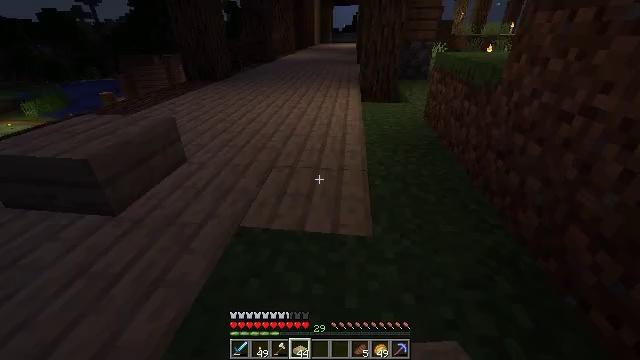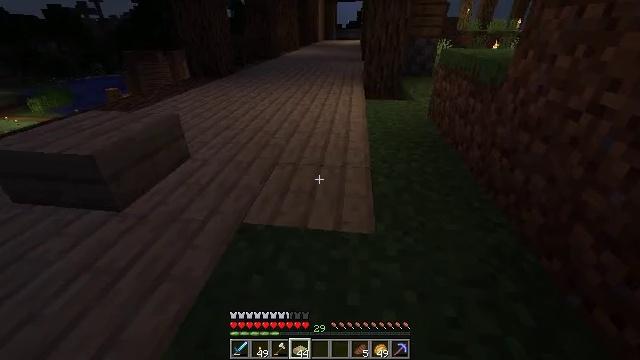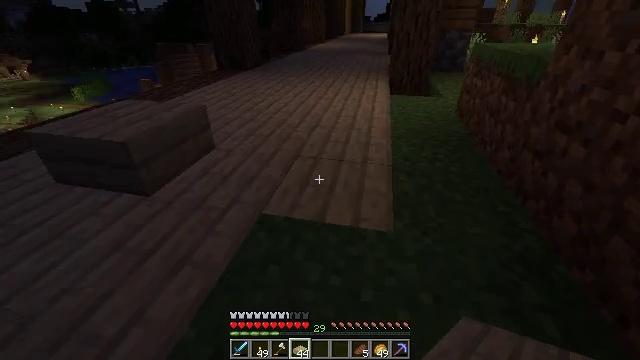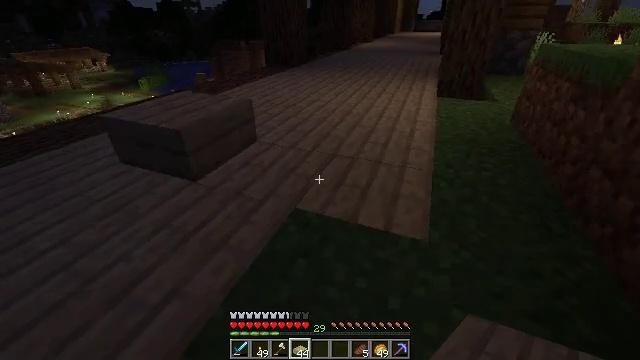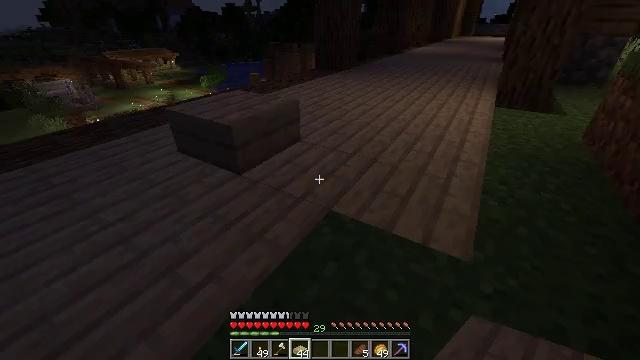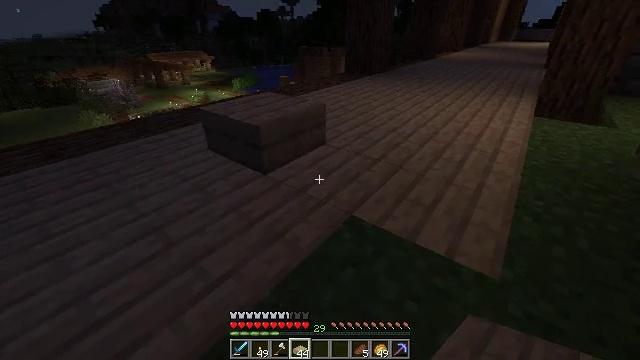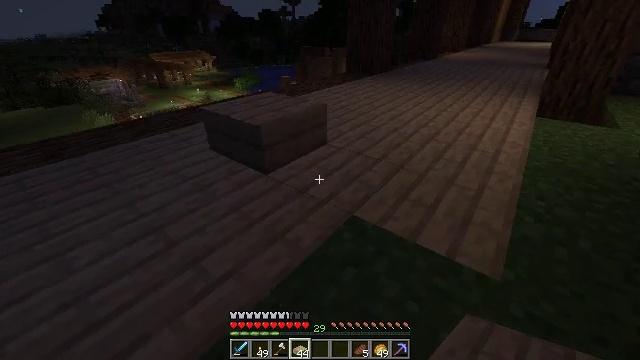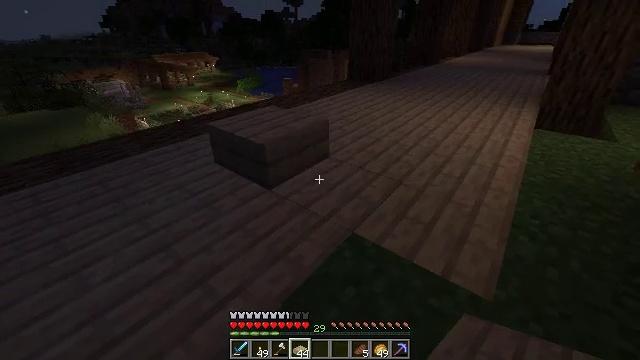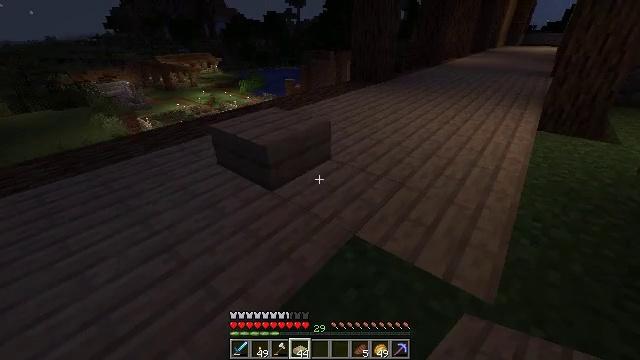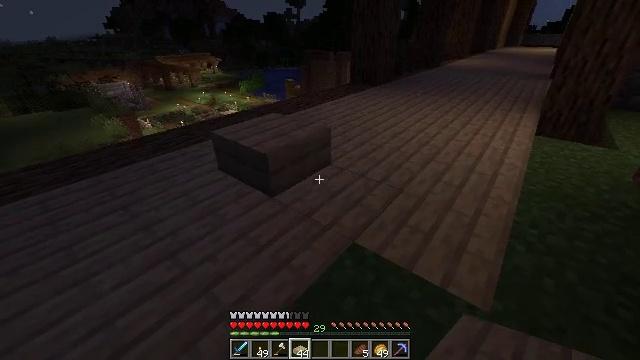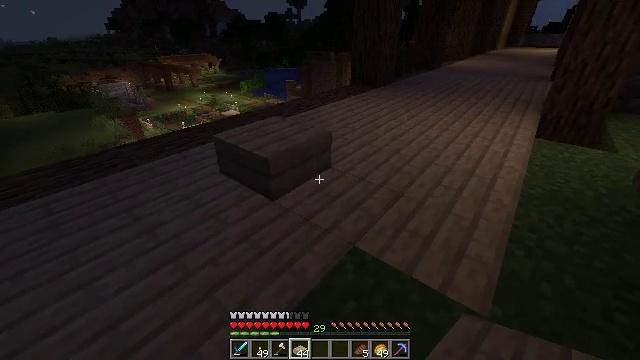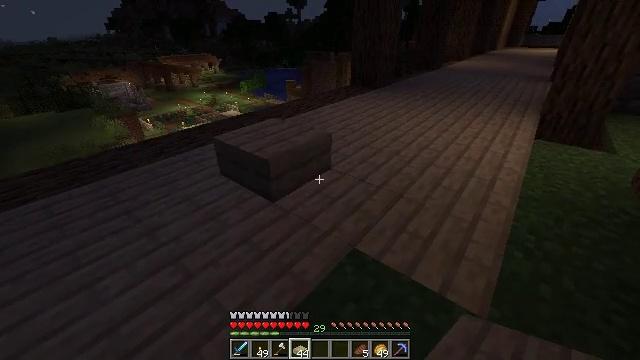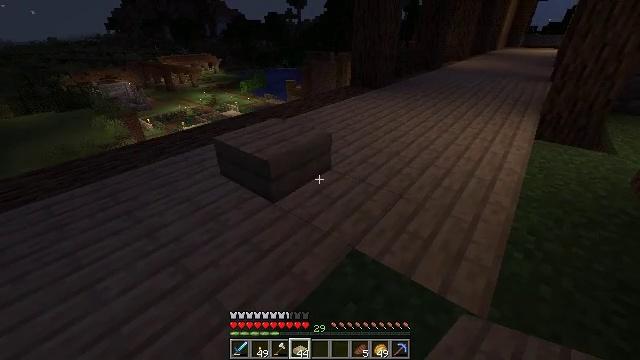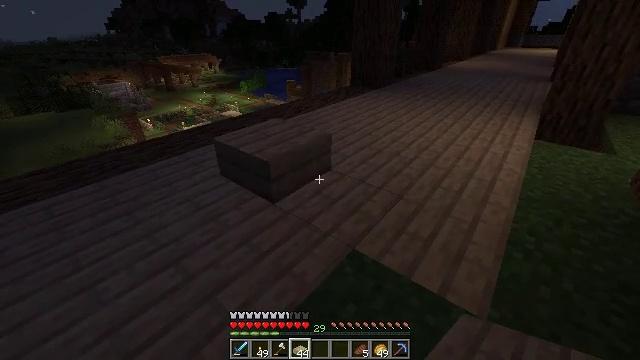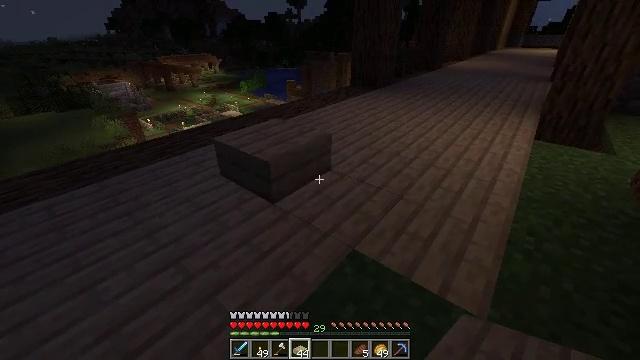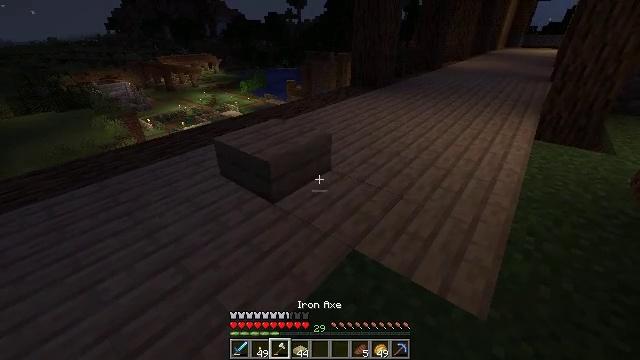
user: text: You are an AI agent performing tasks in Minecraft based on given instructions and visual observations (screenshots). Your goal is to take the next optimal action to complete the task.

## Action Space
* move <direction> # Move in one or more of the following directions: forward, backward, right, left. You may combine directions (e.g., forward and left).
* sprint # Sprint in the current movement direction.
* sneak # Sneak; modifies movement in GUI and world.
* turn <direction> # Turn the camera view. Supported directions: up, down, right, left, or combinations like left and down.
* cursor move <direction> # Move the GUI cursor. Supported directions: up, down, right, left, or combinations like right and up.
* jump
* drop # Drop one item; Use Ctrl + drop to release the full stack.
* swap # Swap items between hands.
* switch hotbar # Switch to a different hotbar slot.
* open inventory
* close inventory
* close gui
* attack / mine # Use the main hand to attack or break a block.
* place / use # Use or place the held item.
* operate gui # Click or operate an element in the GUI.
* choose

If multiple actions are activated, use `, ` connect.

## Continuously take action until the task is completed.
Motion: motion action
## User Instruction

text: Break the birch slab to collect it.
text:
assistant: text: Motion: sneak
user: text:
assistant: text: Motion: sneak, turn left and down
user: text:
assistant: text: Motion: sneak, turn left
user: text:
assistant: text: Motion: sneak, turn left
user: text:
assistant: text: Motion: sneak, turn left
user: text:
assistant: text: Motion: no_op
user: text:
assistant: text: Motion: no_op
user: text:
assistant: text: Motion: no_op
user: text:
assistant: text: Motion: no_op
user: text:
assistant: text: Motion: no_op
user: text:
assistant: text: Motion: no_op
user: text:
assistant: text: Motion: no_op
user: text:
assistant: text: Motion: no_op
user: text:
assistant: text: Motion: no_op
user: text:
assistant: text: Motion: no_op
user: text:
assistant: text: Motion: no_op
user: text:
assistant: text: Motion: no_op
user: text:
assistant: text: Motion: no_op
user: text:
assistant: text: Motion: turn left
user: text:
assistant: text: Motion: move forward, turn left
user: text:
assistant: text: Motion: move forward, turn left
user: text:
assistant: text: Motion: move forward
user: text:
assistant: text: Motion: move forward, sneak
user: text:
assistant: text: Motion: move forward, sneak
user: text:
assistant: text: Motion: move forward, sneak, attack / mine
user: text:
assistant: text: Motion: move forward, sneak, attack / mine
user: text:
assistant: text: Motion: move forward, sneak, attack / mine
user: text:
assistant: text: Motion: move forward, sneak, attack / mine
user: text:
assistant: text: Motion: move forward, sneak, attack / mine
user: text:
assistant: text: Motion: move forward, sneak, attack / mine